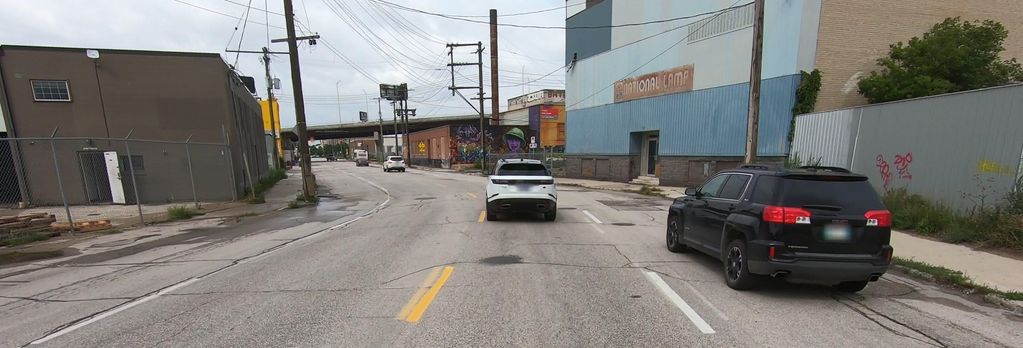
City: winnipeg